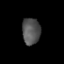
Tissue: prostate
Cell type: B cells
Senescence score: 0.3063
Nuclear area (px): 469
Mean DAPI intensity: 83.932